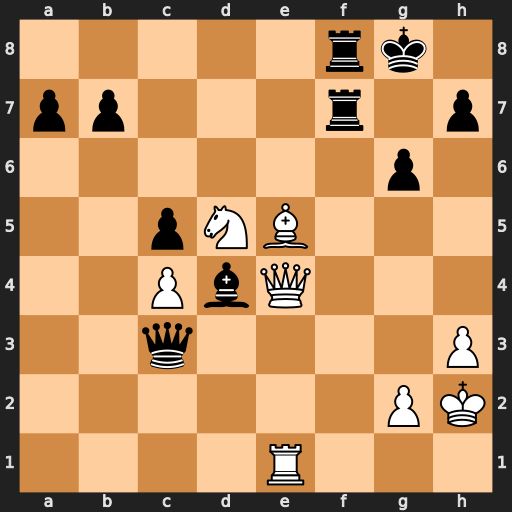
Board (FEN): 5rk1/pp3r1p/6p1/2pNB3/2PbQ3/2q4P/6PK/4R3
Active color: w
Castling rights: -
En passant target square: -
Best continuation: Nxc3 Bxe5+ Qxe5